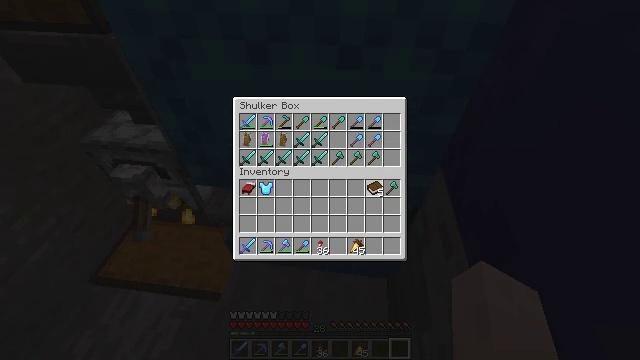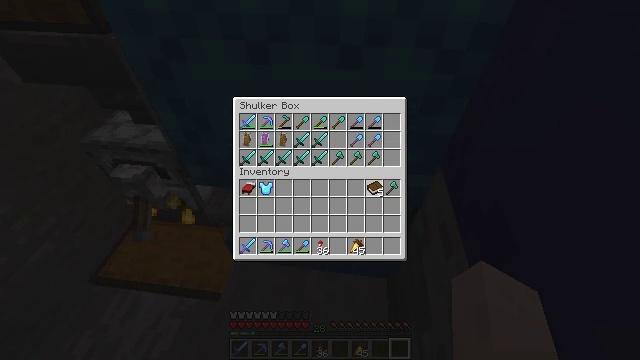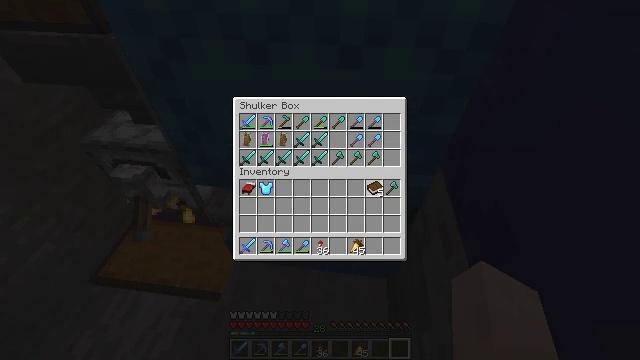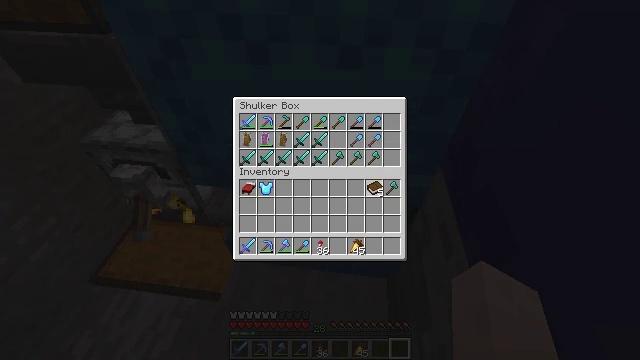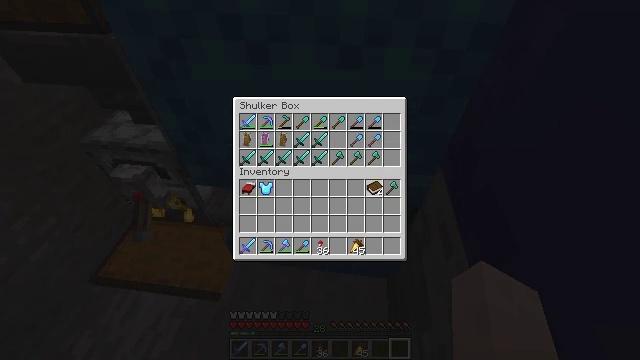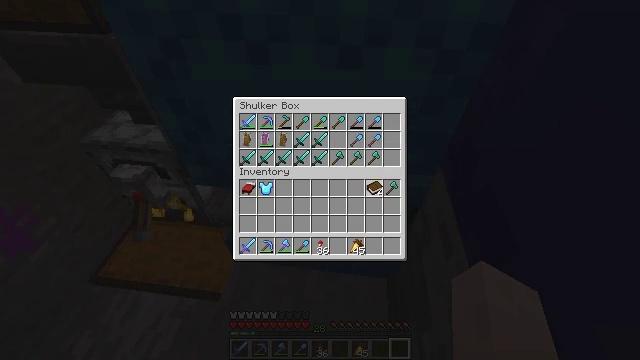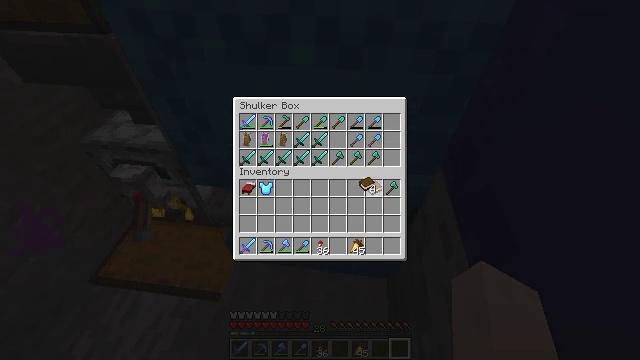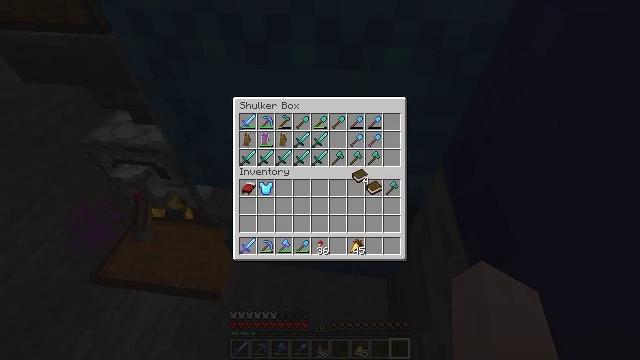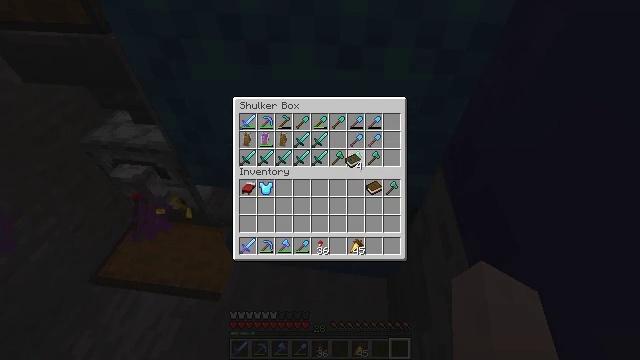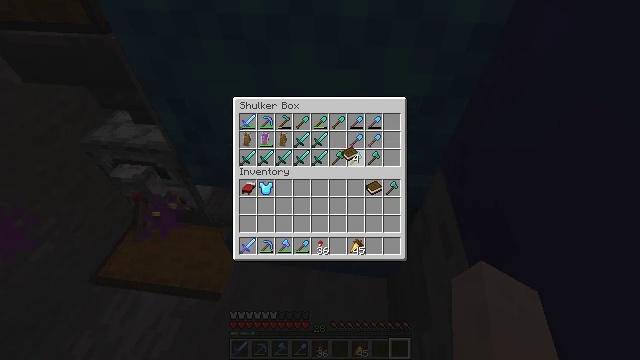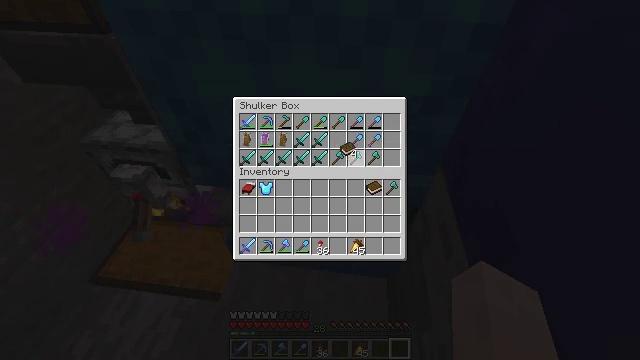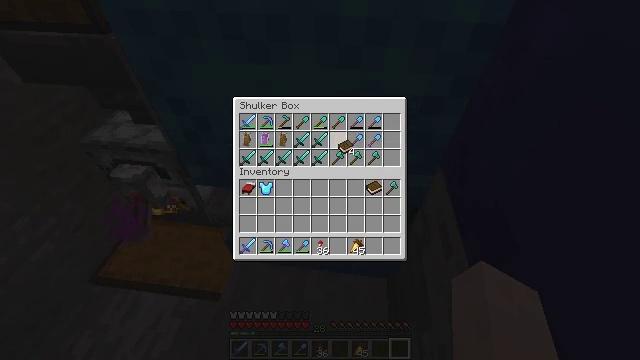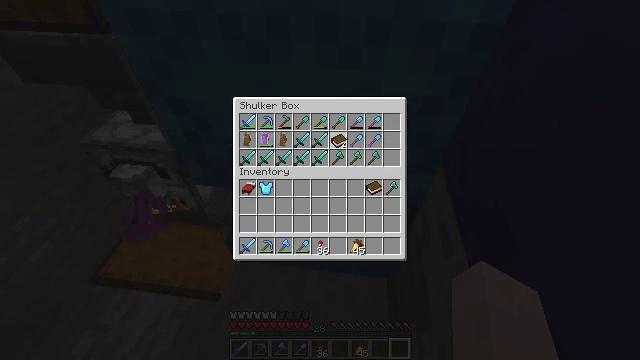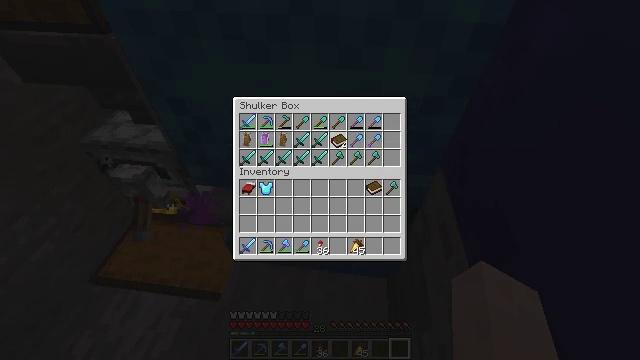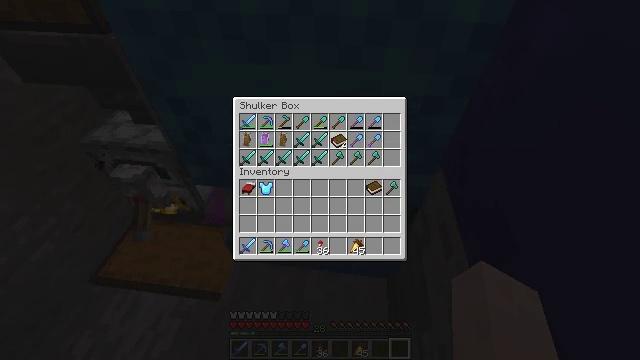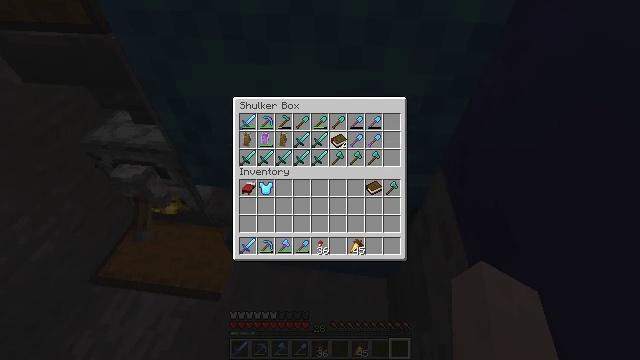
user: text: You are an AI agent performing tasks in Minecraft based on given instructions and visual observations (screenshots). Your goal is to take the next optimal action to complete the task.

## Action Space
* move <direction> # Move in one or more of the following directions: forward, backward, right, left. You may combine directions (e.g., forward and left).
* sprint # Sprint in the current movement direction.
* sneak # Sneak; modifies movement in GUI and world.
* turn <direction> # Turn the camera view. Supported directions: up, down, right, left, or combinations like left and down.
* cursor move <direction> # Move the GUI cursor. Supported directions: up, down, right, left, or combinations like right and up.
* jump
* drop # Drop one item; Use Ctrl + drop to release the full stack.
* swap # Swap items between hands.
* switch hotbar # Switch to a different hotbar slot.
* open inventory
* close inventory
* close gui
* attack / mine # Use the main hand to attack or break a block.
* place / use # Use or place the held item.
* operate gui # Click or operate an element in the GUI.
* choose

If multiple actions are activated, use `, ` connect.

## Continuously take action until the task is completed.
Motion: motion action
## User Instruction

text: Break the light blue shulker box to move it.
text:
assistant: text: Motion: no_op
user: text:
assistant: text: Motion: choose
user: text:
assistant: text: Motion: choose
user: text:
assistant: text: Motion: no_op
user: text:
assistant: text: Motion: no_op
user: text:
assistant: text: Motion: cursor move left
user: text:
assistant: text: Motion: cursor move left and up
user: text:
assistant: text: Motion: cursor move left and up
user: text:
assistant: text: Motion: cursor move up
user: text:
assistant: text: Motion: no_op
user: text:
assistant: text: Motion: no_op
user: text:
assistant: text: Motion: no_op
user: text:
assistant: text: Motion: no_op
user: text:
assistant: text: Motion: no_op
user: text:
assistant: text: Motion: operate gui
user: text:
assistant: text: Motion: operate gui
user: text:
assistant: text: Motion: no_op
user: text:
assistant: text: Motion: no_op
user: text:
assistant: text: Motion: no_op
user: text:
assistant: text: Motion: no_op
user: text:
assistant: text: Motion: close gui
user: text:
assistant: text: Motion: no_op
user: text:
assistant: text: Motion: switch to hotbar 2
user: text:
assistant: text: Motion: turn left and down, switch to hotbar 2
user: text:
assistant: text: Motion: attack / mine, switch to hotbar 2
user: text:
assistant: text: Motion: attack / mine
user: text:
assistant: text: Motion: attack / mine
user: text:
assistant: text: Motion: attack / mine
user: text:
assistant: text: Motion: attack / mine
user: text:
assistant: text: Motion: attack / mine